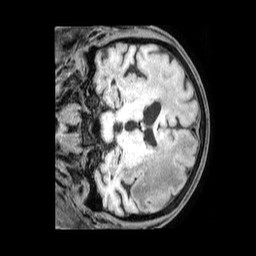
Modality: T1w
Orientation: coronal
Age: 72
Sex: male
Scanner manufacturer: philips
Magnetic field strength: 1.5 T
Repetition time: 0.6 s
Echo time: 0.02898 s